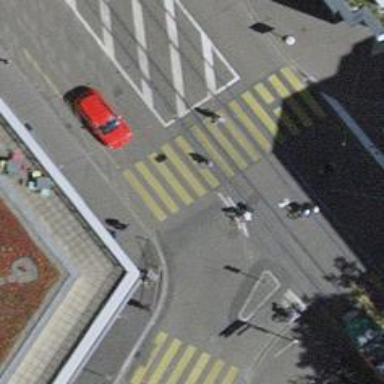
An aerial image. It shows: Uncontrolled zebra crossing at railway crossing.